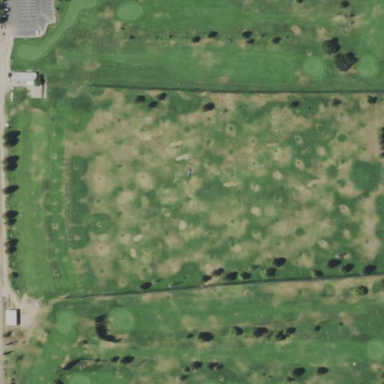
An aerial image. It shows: Golf course surrounded by greenery.